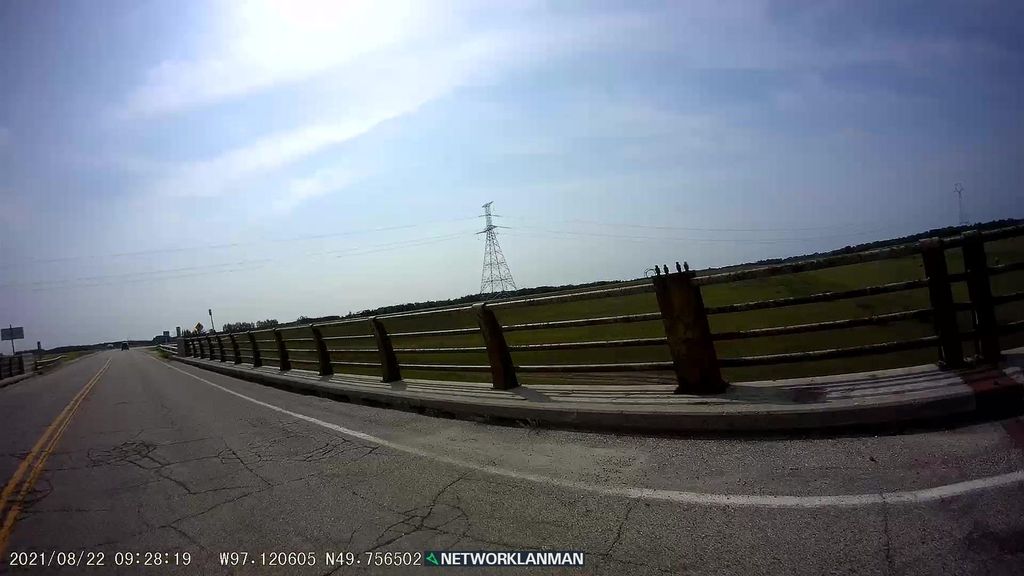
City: winnipeg